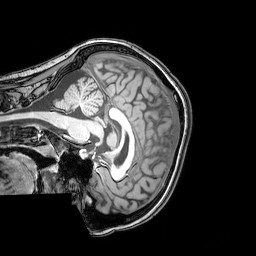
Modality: T1w
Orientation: sagittal
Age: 22
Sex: female
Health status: healthy
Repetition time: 0.081 s
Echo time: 0.037 s